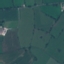
Label: Pasture